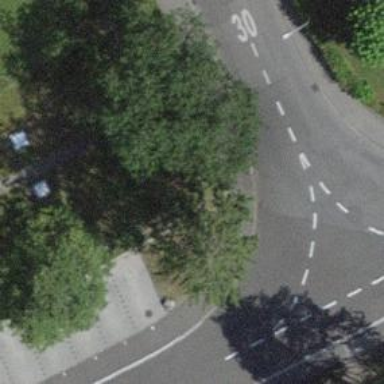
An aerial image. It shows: Kerb serving as barrier.